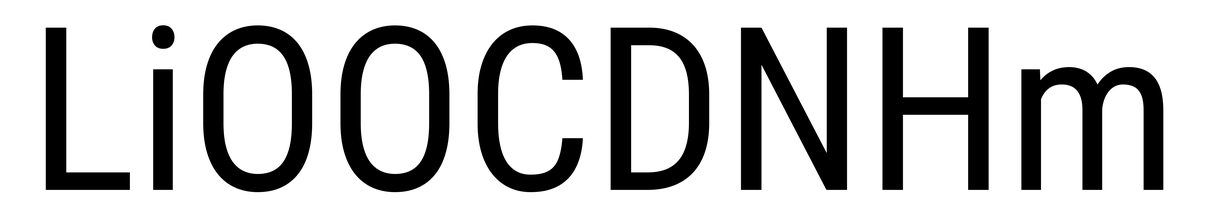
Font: Roboto_Condensed_Regular